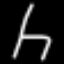
Label: chair